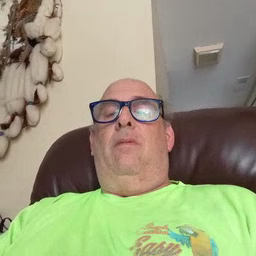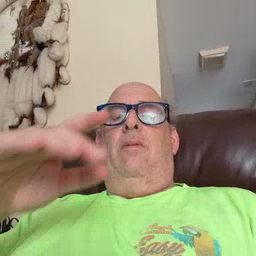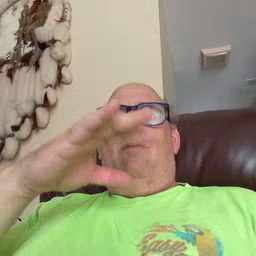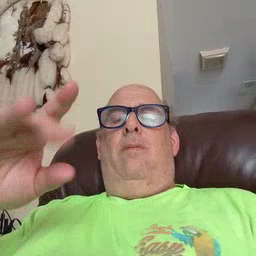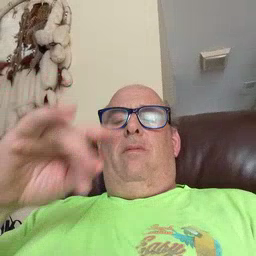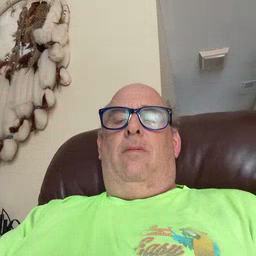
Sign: story